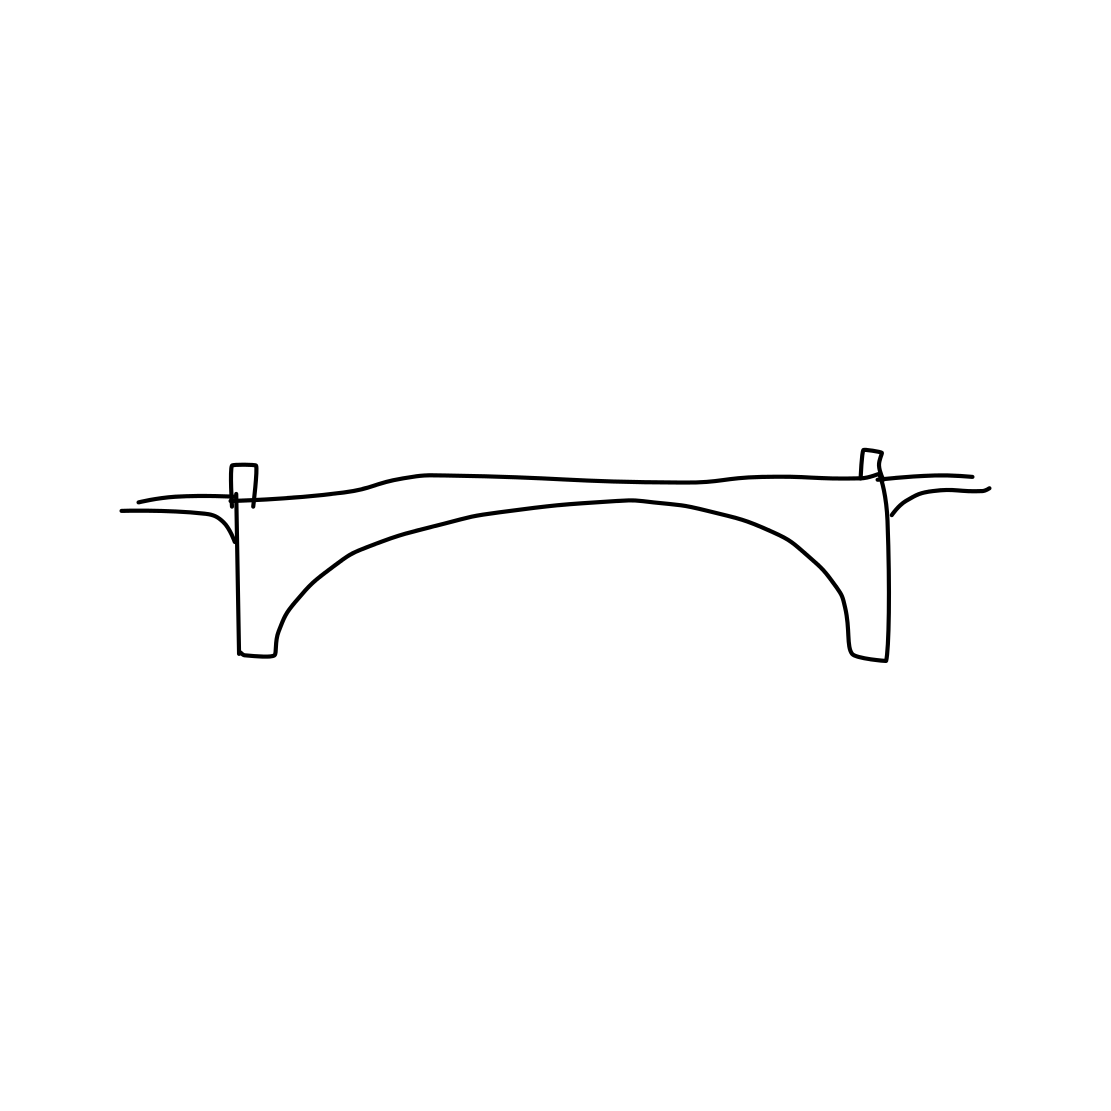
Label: bridge